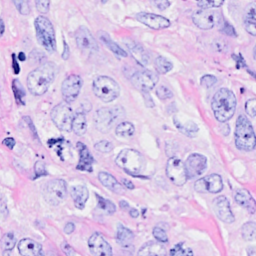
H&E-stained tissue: Breast